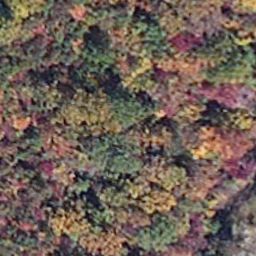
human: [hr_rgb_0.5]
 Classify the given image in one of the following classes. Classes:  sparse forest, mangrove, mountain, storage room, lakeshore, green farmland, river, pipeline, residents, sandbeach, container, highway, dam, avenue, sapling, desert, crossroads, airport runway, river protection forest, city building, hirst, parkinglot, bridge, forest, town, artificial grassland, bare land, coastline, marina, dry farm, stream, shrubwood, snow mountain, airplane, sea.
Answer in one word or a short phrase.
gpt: mangrove